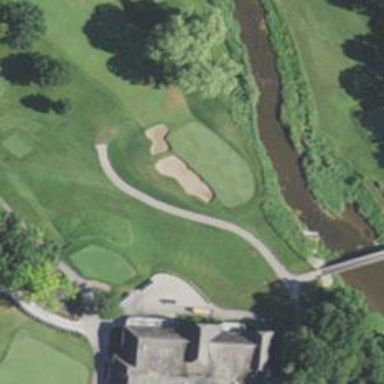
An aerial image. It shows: Service road used as golf cart path.